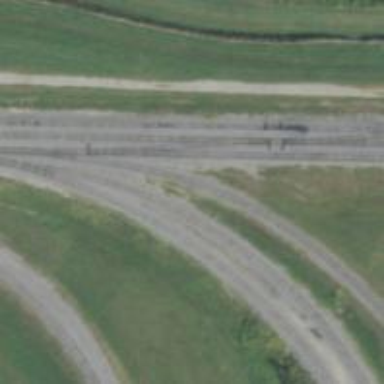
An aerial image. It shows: Railway spur service.